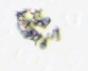
Label: Detritus